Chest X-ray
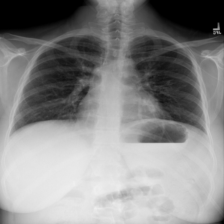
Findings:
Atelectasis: negative
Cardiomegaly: negative
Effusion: negative
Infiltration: positive
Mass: negative
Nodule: negative
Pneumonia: negative
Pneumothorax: negative
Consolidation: negative
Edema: negative
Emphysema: negative
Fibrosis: negative
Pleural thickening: negative
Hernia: negative